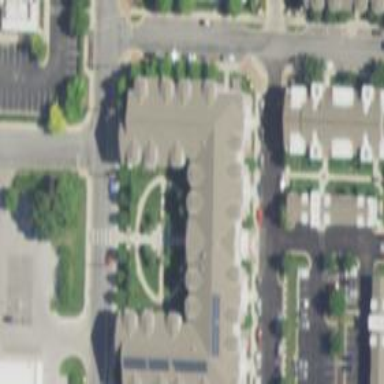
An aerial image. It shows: Residential building.